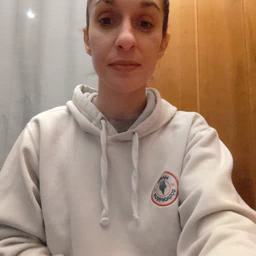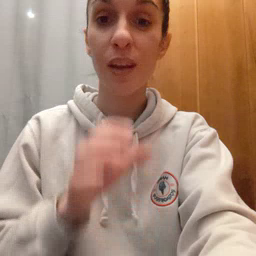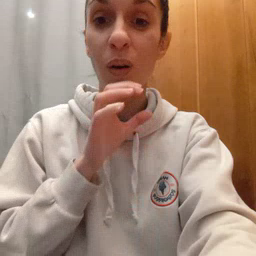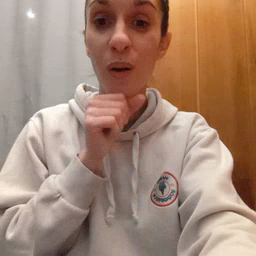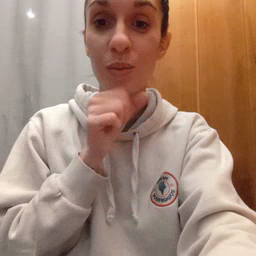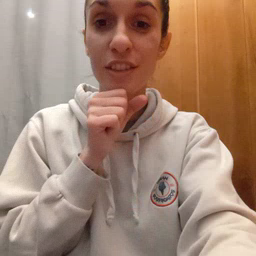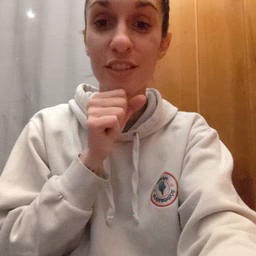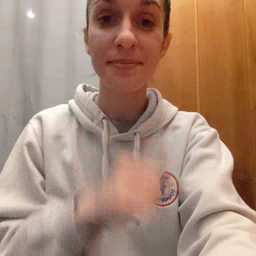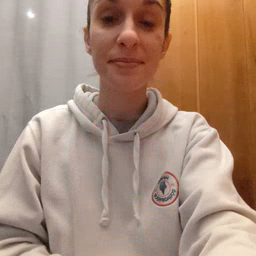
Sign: orange